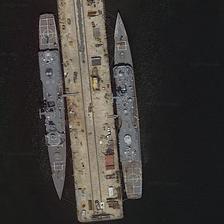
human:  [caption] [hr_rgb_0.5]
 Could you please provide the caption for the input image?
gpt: two same ships and a big white ship between them .

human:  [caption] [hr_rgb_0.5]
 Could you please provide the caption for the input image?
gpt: on both sides of this wharf, there is a ship .

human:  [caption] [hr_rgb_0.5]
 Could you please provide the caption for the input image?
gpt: two long boats are parked next to a dock .

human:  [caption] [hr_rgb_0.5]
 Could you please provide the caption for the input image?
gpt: two gray boats are next to a rectangular dock .

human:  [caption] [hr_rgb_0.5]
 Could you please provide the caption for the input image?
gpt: two long gray boats are moored on the shore .